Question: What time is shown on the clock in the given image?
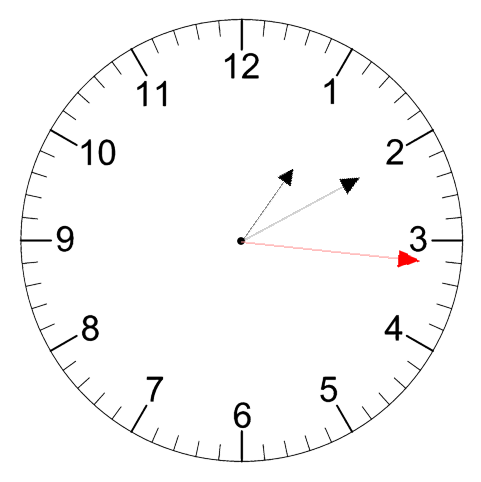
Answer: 01:10:16